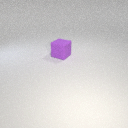
large purple rubber cube